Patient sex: M
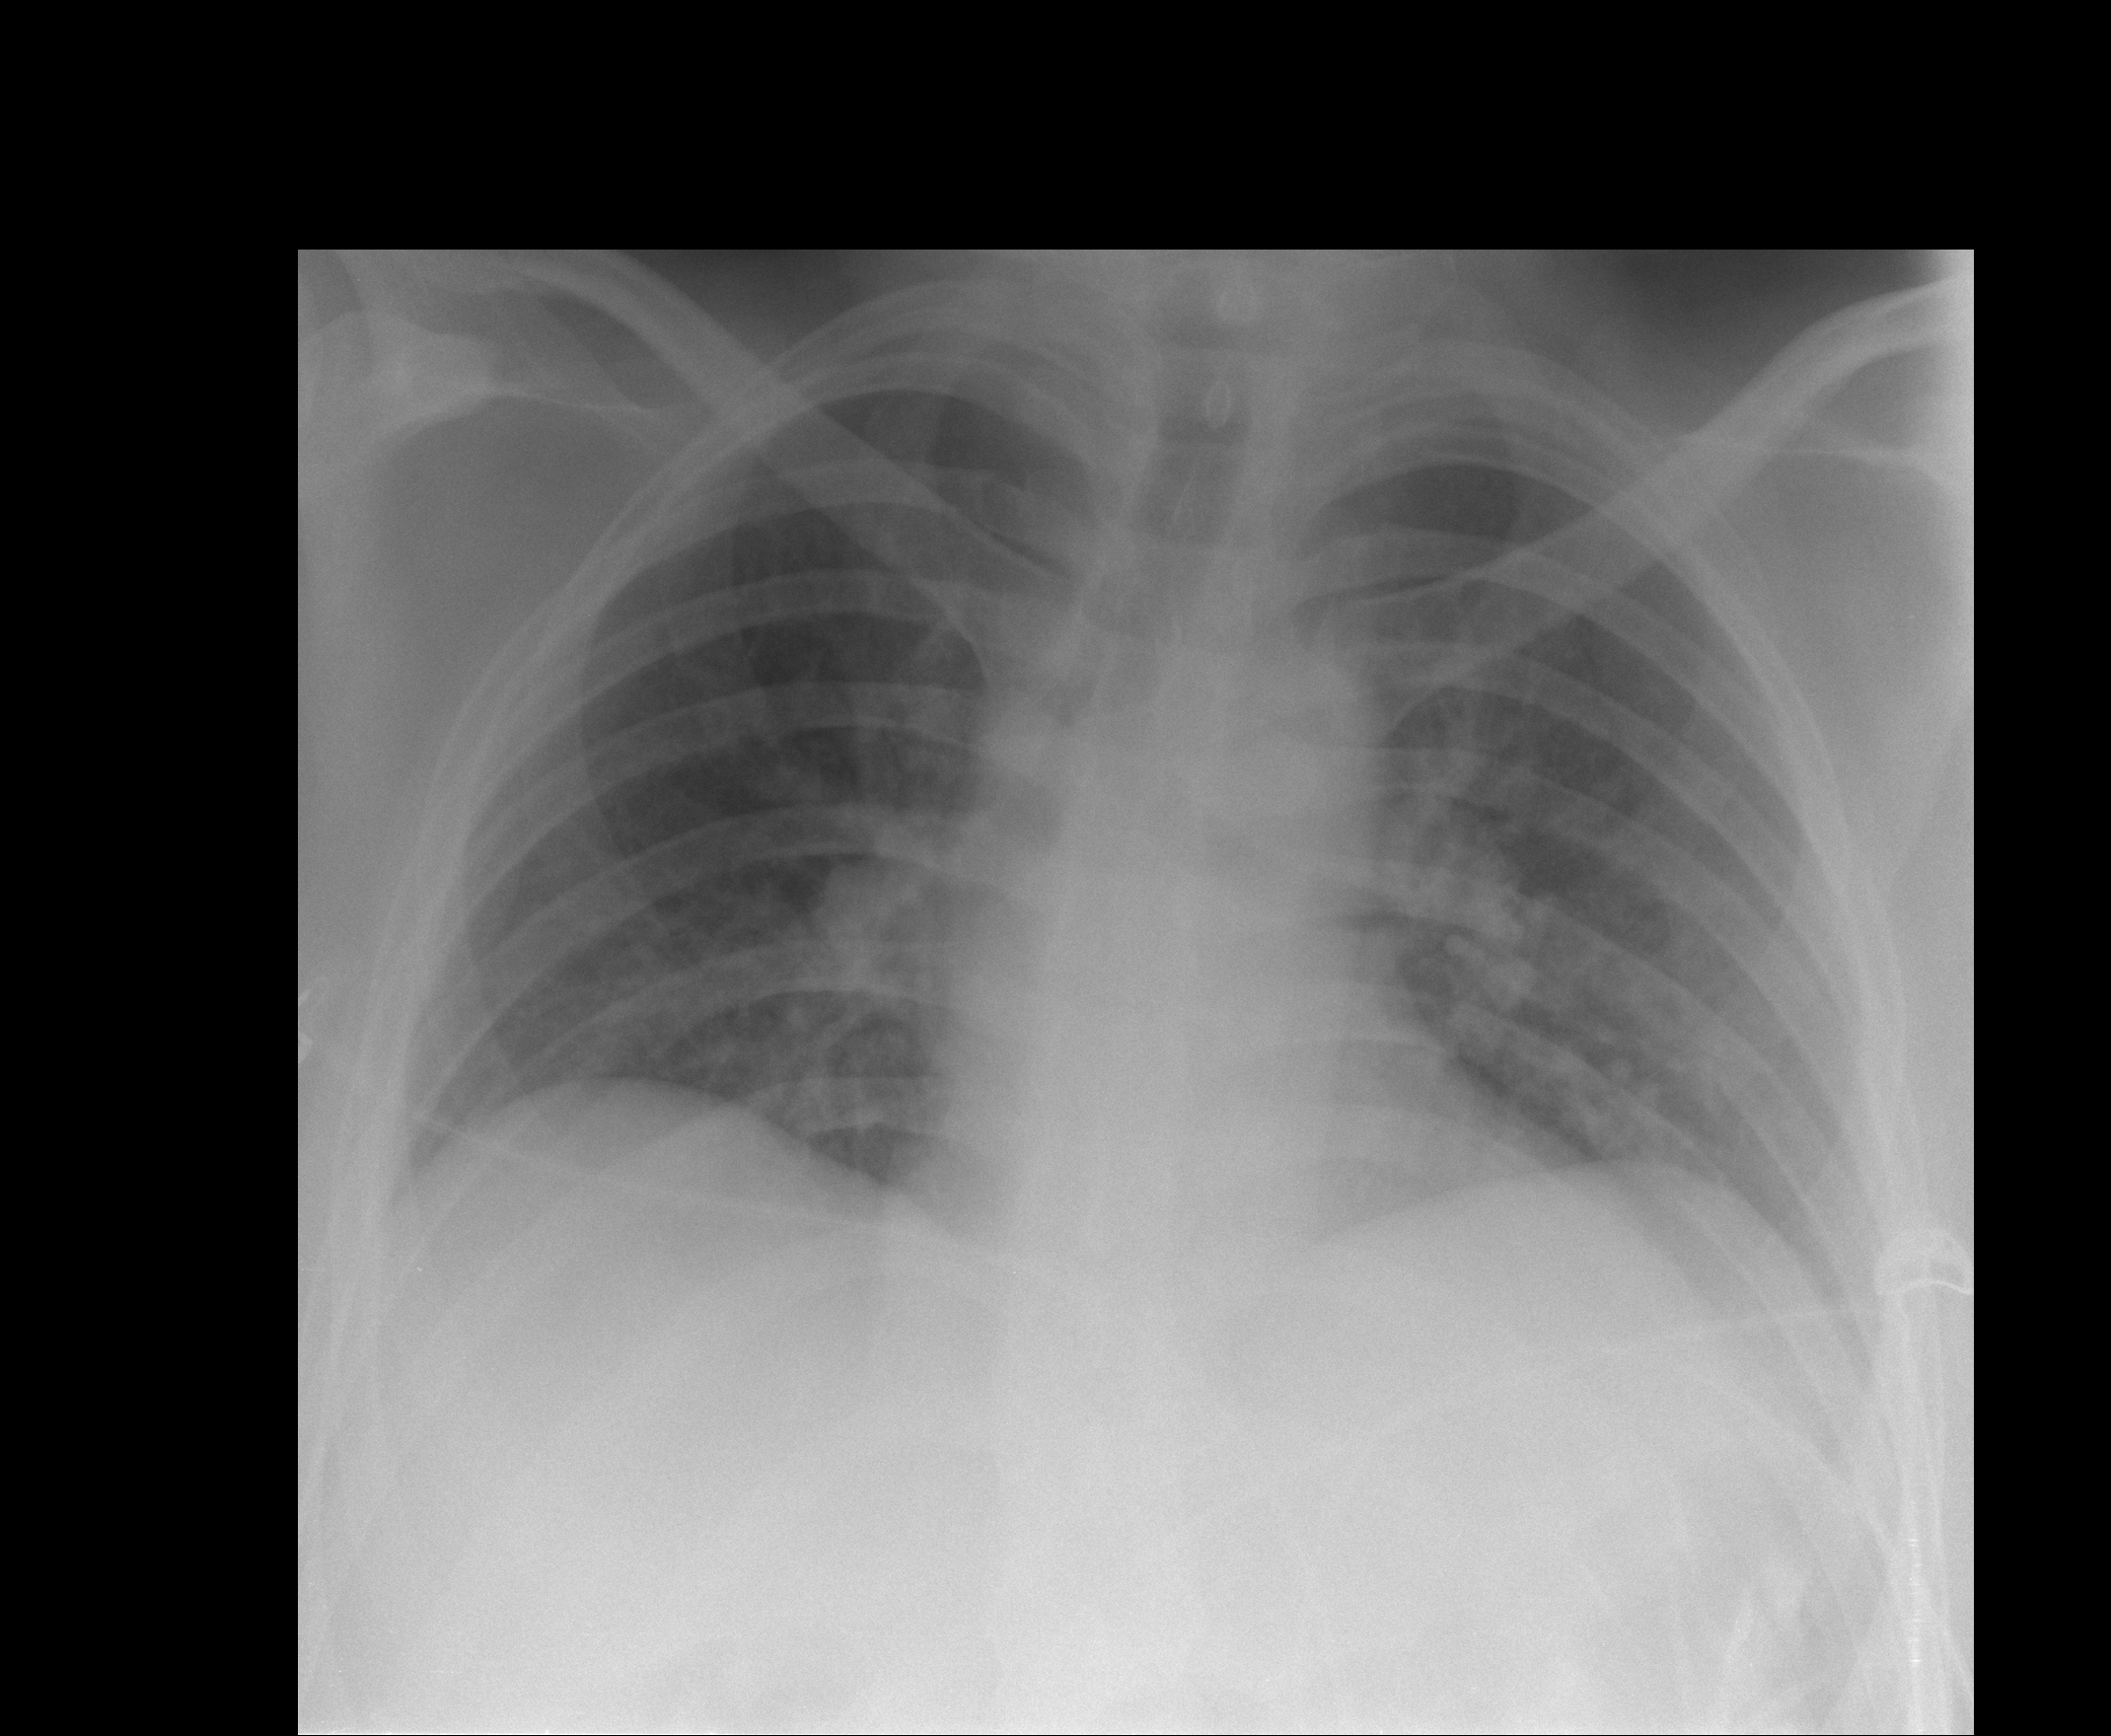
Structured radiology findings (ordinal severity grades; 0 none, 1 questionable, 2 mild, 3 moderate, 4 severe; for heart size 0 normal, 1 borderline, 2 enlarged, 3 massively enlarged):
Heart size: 0
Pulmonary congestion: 0
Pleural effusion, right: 0
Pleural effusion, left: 0
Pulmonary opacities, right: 0
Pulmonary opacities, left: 2
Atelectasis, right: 0
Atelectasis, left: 0